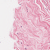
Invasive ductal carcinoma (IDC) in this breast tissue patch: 0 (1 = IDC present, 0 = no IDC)